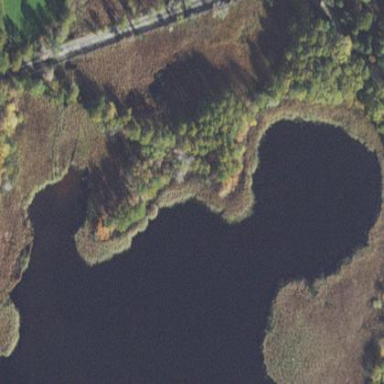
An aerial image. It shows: Beautiful wet meadow natural wetland.